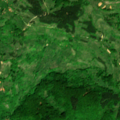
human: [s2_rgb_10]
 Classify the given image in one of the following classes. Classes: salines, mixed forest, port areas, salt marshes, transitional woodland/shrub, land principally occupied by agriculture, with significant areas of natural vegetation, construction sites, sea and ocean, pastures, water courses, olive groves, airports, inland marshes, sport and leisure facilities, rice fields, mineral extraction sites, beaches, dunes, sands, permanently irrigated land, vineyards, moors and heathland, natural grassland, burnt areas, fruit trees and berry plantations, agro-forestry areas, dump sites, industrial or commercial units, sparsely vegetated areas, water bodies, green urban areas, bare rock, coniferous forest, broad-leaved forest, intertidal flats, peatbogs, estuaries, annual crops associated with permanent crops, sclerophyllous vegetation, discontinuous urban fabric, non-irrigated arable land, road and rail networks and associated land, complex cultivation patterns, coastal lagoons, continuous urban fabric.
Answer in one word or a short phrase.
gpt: complex cultivation patterns, land principally occupied by agriculture, with significant areas of natural vegetation, broad-leaved forest